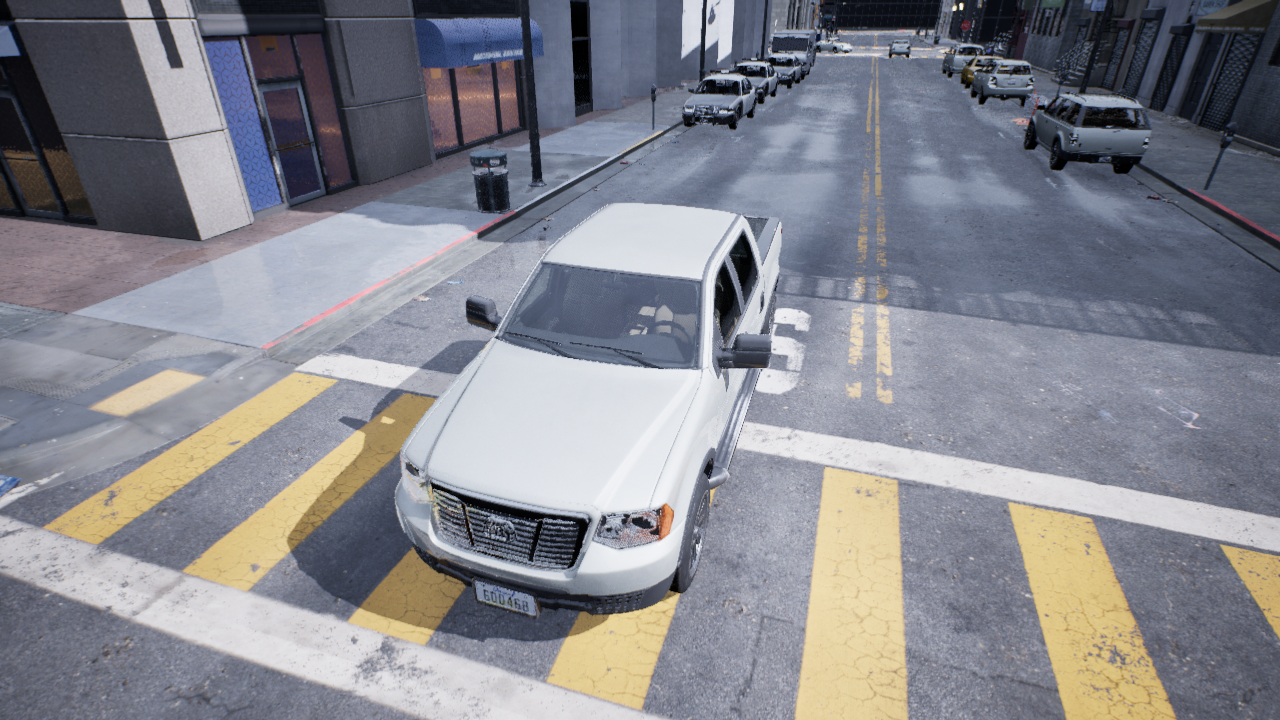
Venue: residential
Lighting: overcast
Vehicle rig: pickup